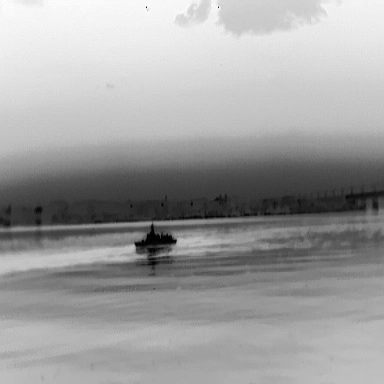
There is a warship in the infrared image.